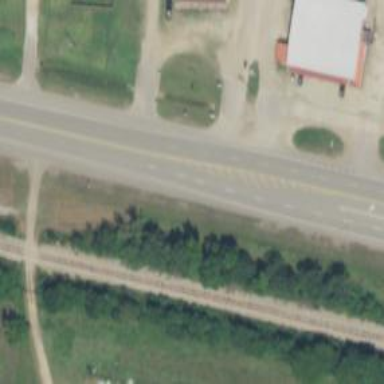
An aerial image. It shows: Trunk highway.